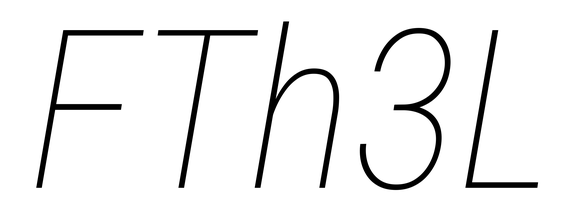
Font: Roboto-Italic_Condensed_Thin_Italic